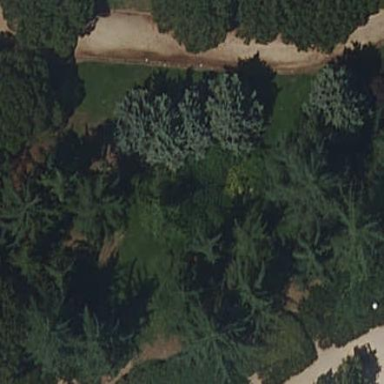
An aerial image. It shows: Garden area designated for leisure land.